Field crop: maize
Growth stage: 1
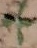
Species: atriplex